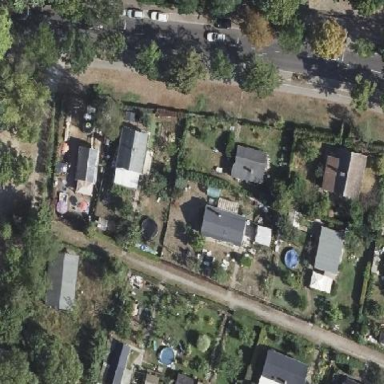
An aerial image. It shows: Plot within allotments.